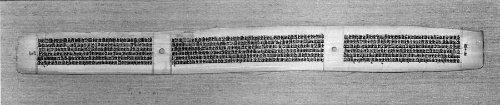
Date: ca. 1090
Object type: Folio
Classification: Paintings
Medium: Ink and color on palm leaf
Culture: India (Bengal) or Bangladesh
Period: Pala period
Dimensions: H. 2 5/16 in. (5.9 cm); L. 22 3/8 in. (56.8 cm)
Department: Asian Art
Credit line: Purchase, Francis M. Weld Gift, 1952
Accession year: 1952
Repository: Metropolitan Museum of Art, New York, NY